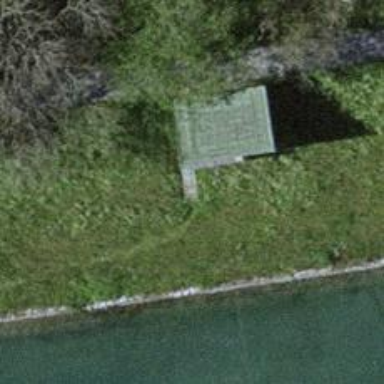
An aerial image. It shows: Set of concrete steps.